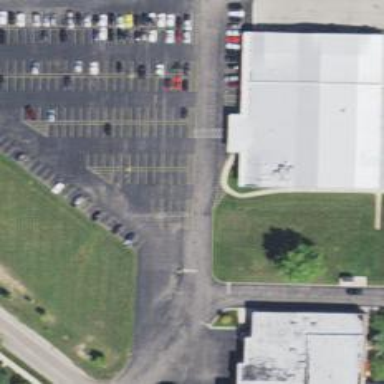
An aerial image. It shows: Retail building with bowling alley.